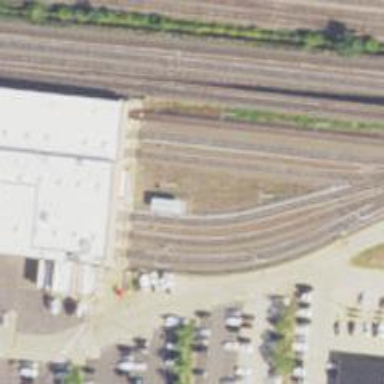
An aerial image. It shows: Building passage tunnel electrified for rail service in yard.